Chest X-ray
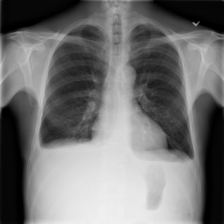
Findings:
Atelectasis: negative
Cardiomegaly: negative
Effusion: positive
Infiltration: negative
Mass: negative
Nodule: negative
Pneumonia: negative
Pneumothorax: negative
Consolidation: negative
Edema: negative
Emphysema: negative
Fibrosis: negative
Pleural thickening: negative
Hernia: negative